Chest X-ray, AP view. Patient: 58 years old, sex M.
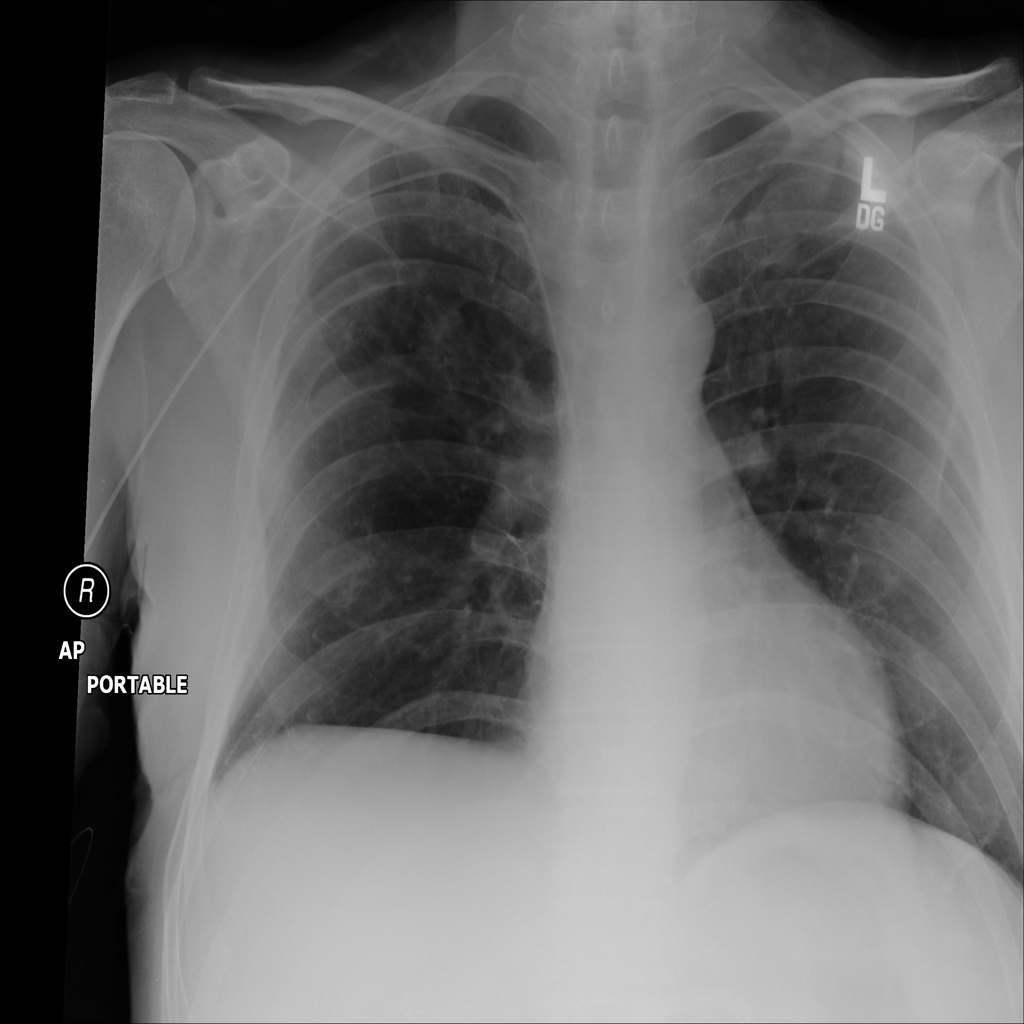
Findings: No Finding